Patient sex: M
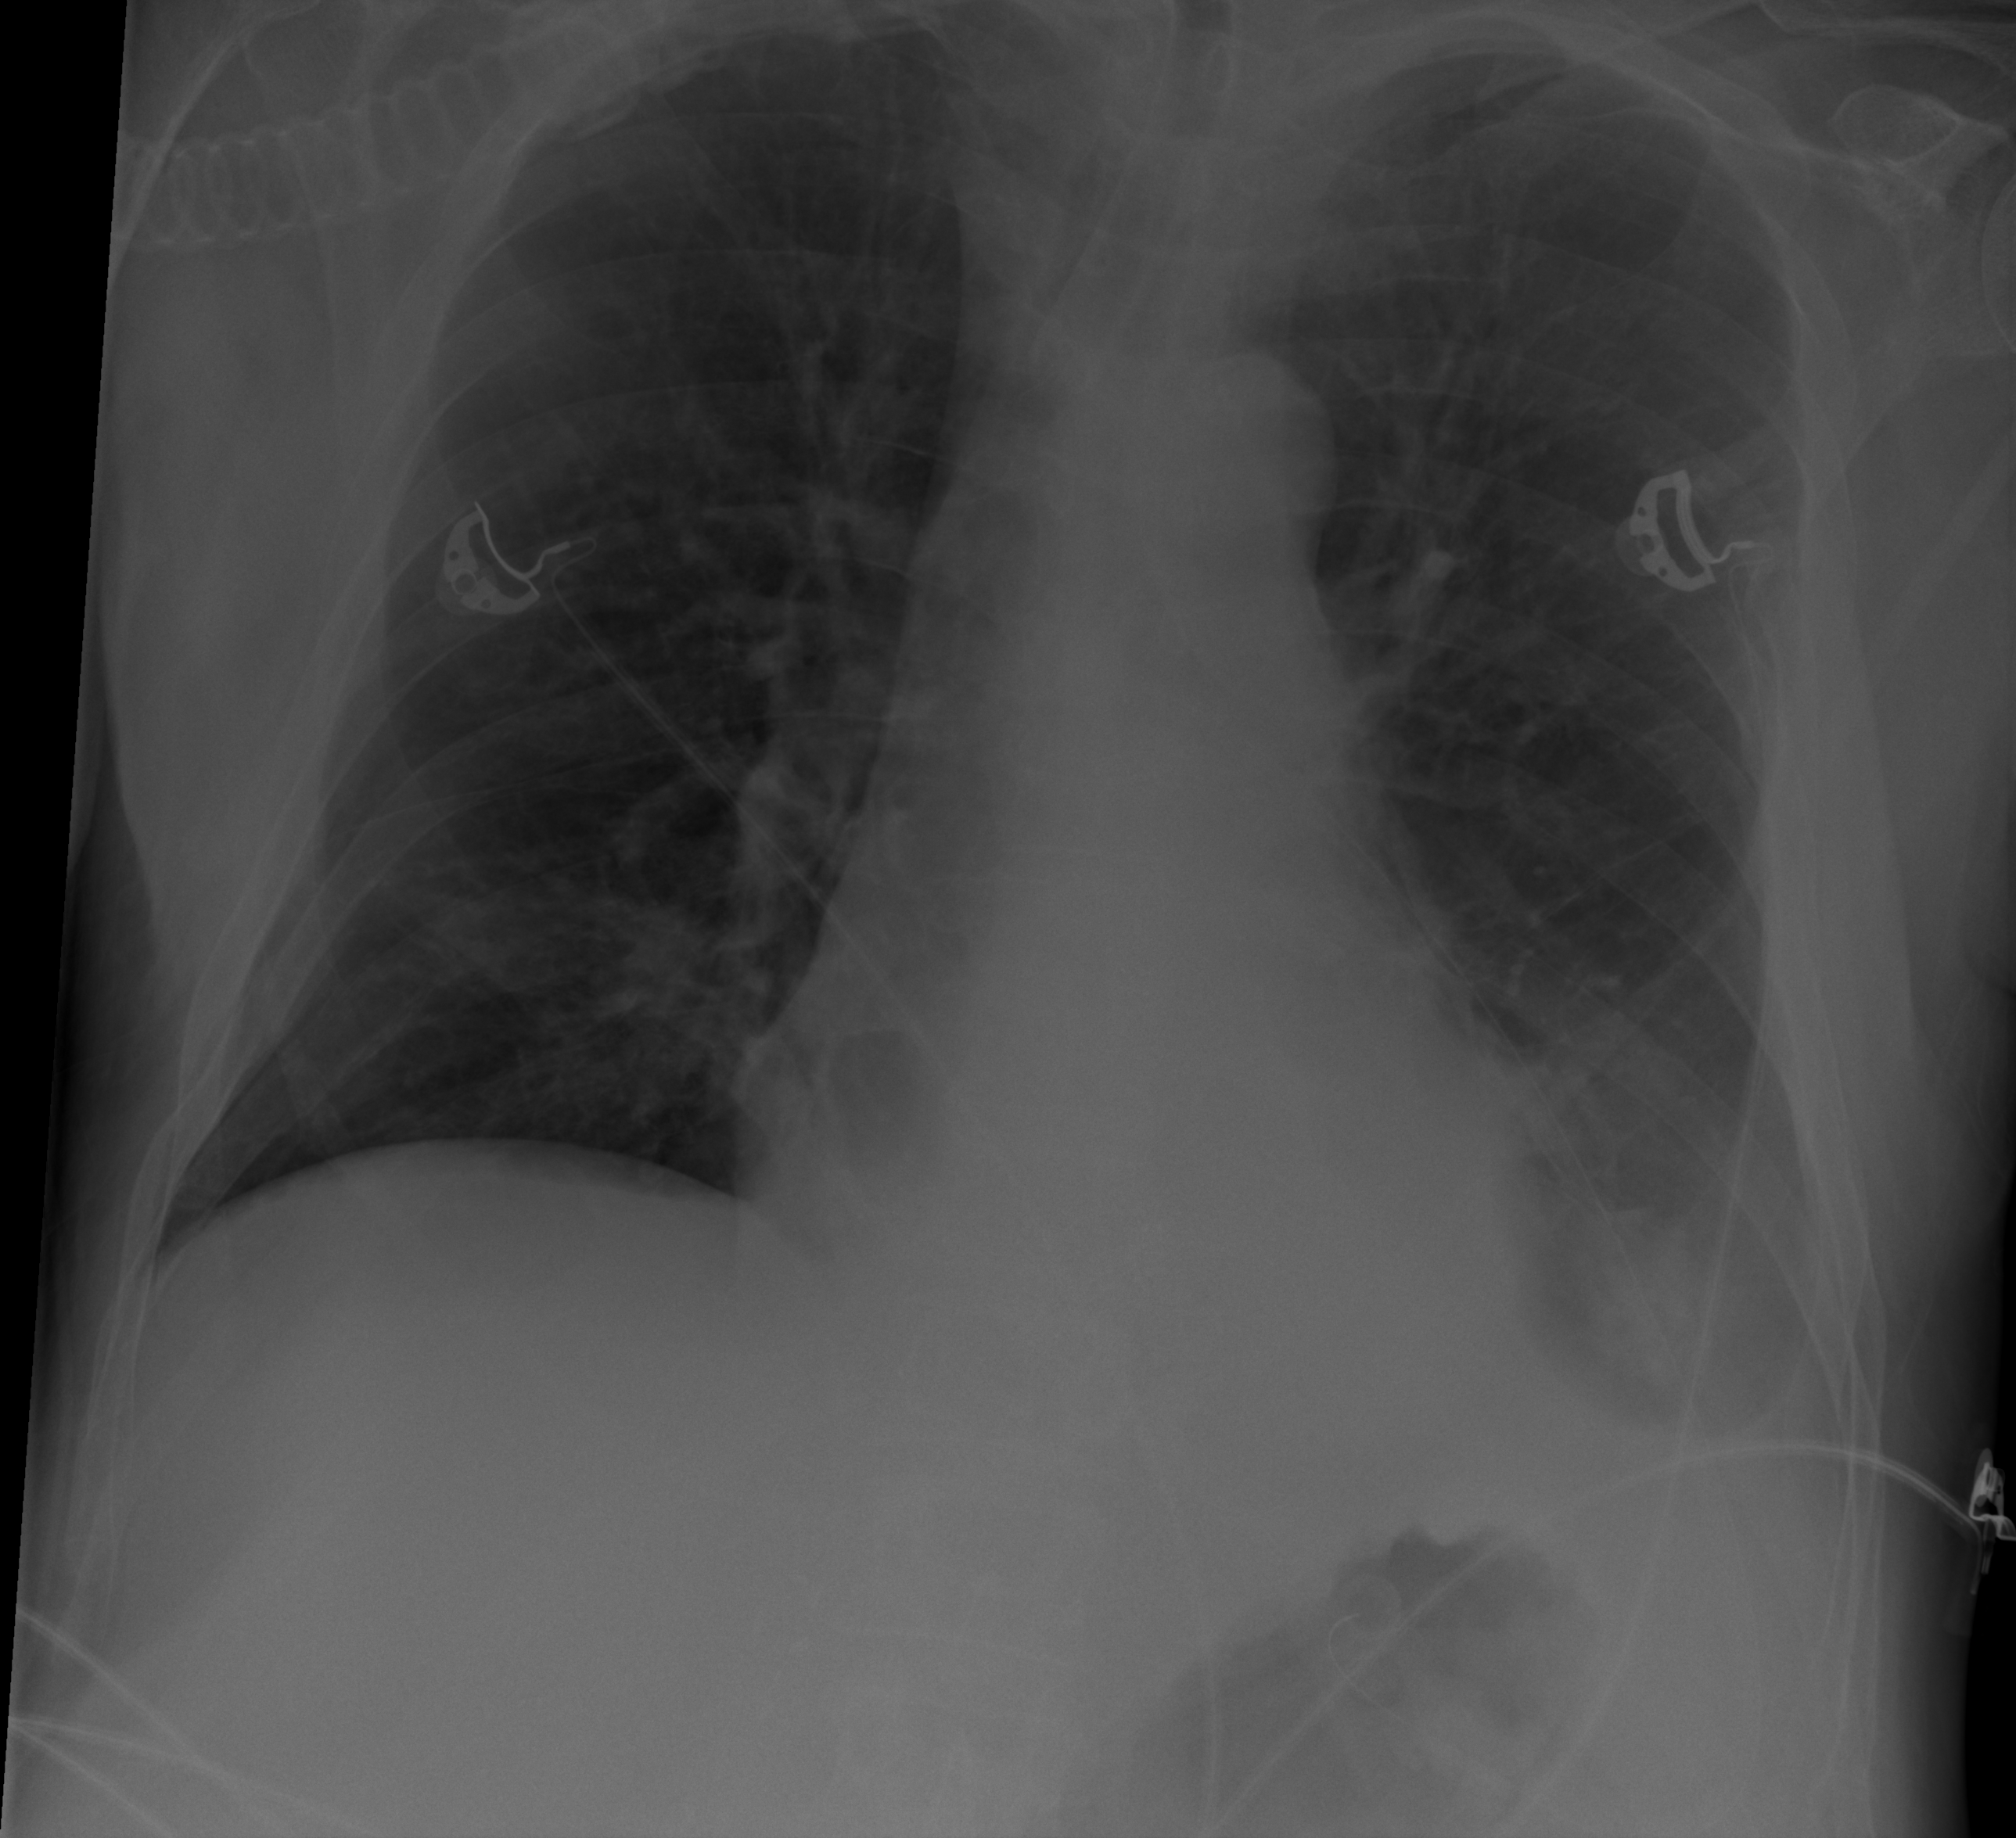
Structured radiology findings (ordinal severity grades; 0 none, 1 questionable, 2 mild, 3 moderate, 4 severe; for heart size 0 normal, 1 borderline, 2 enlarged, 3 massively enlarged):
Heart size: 0
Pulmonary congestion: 0
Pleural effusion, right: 0
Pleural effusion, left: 2
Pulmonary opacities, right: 0
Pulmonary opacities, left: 0
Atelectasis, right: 2
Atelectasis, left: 2